Question: Ever since upgrading to iOS 6, I'm getting this odd gradient on the background of a grouped UITableView that I have in the headerview of another UITableView (which doesn't have the same gradient problem). This is what it looks like:

You can see it at the bottom of the table showing "Full Name", "Company", "Title". Is anyone else having this problem / does anyone know how to remove the gradient?
I've already tried setting the table's background color and background view's background color, but neither of these solutions has worked. Ideas?
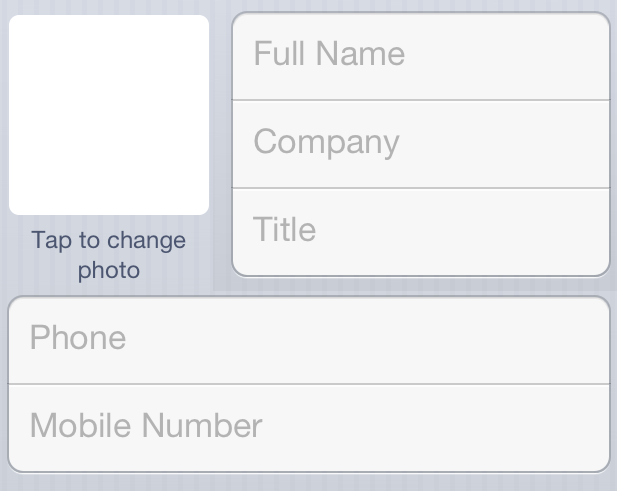
Answer: Maybe it's a little late but recently I've had the same problem and finally discovered that
'[[self mTableView] setBackgroundView:nil];'
for your added Grouped table will solve the problem.